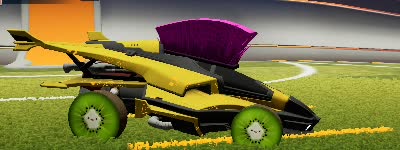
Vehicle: aftershock